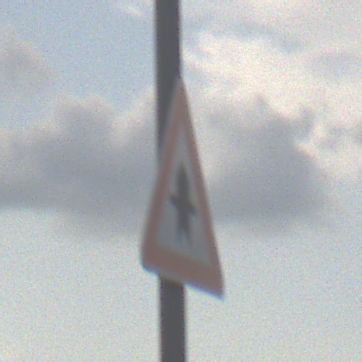
Verkehrszeichen: Vorfahrt
Umgebung: Outdoor, Nature
Tageszeit: Midday
Wetter: PartlyCloudy
Licht: Natural
Jahreszeit: NotSpecified
Kontrast: LowContrast